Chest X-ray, PA view. Patient: 35 years old, sex M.
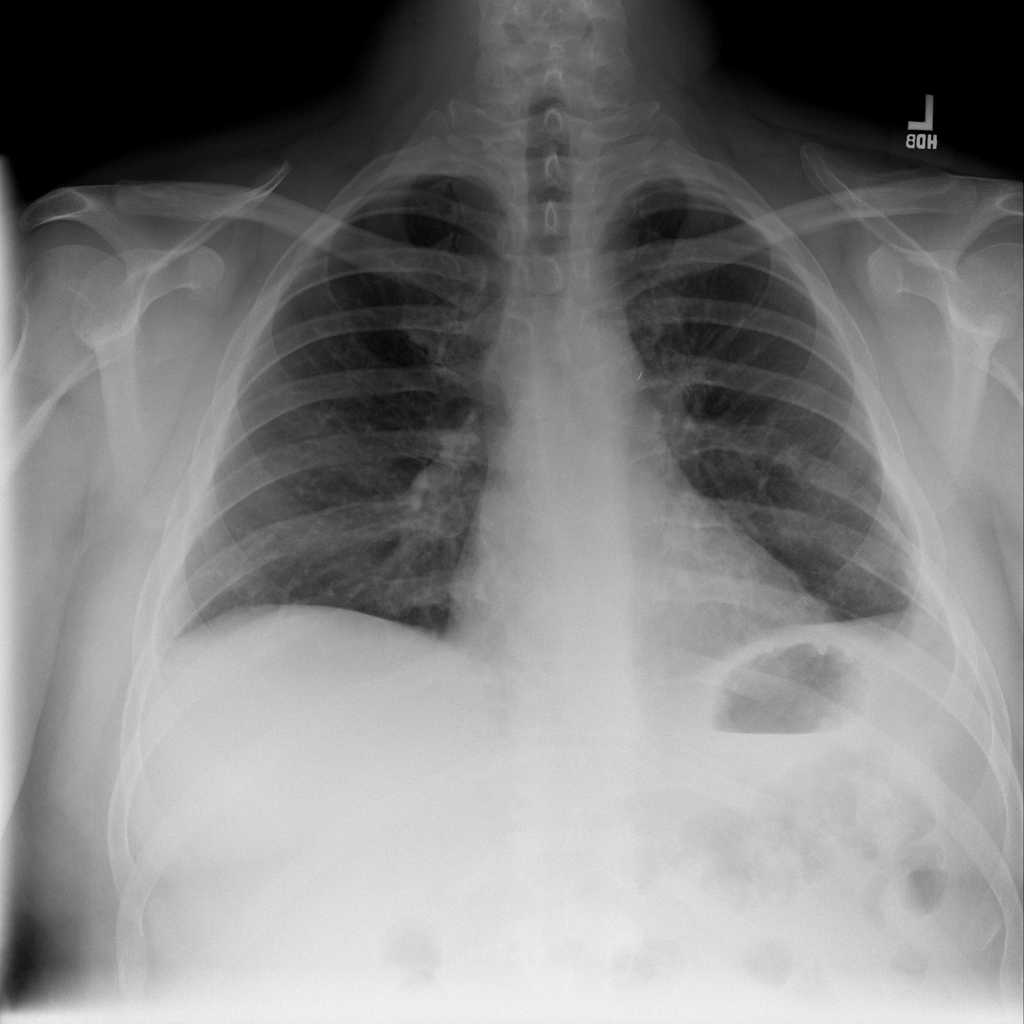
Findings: No Finding